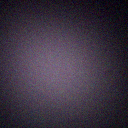
Screen state: off